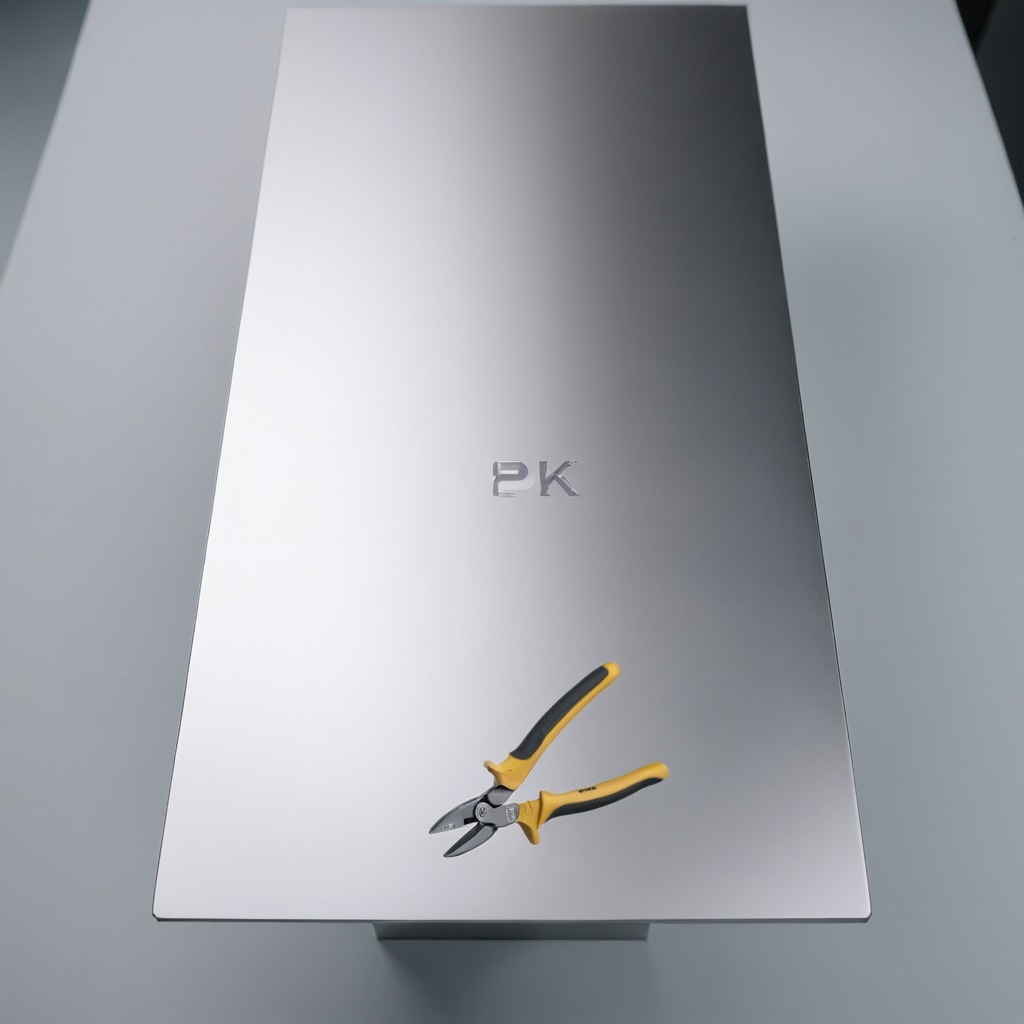
A plier is lying on the stainless steel table.